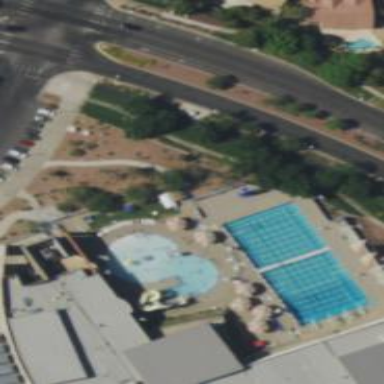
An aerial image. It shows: Lifeguard on duty.